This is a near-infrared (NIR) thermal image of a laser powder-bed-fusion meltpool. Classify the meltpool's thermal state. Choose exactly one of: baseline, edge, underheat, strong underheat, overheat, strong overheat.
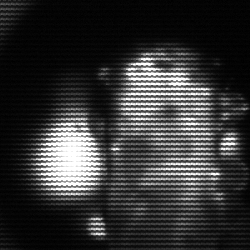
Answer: strong underheat